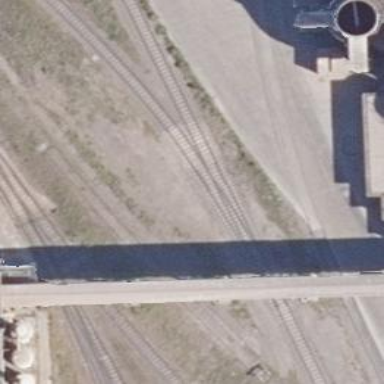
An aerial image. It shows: Rail spur service.